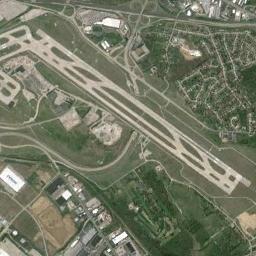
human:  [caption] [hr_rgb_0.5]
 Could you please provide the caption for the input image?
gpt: There are two crossing runways here .

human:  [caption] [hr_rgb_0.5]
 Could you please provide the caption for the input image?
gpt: There is an airport surrounded by many houses .

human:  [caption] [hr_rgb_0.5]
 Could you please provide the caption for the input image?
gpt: A complex airport with many runways and buildings is surrounded by a residential area and green farmland .

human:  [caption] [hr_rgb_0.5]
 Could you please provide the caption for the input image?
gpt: An airport with some staggered runways on the lawn and the forest with some villages beside .

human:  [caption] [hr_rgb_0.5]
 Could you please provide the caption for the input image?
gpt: The airport runway is flanked by grass .